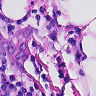
Metastatic tissue present: yes